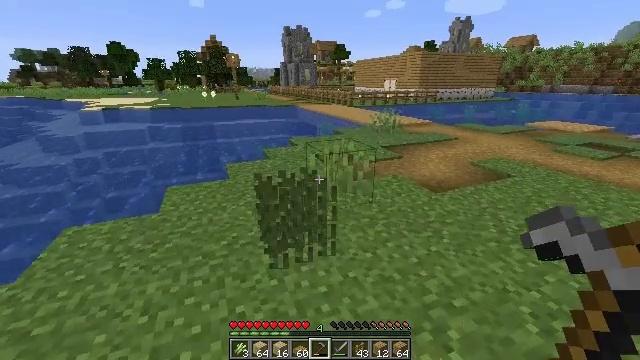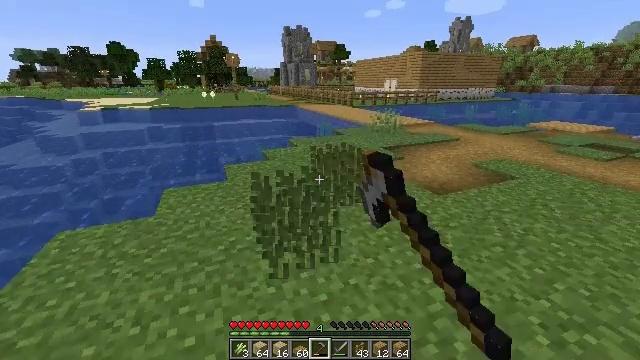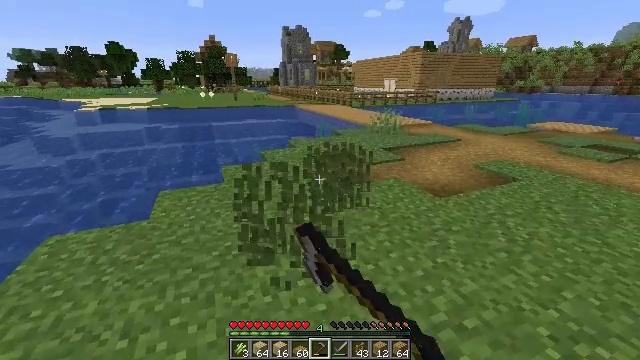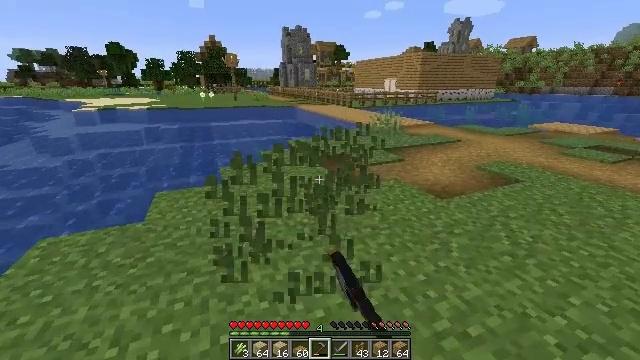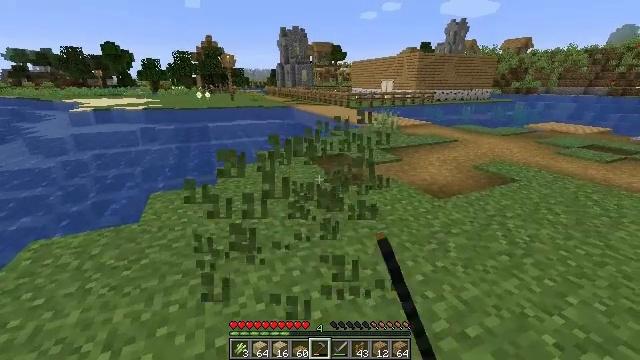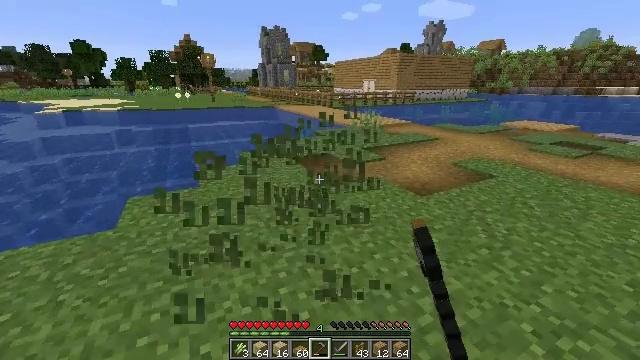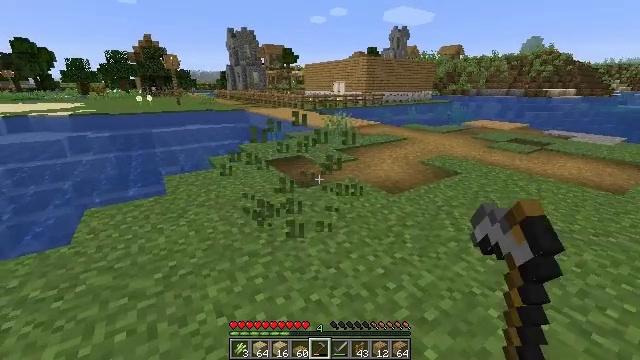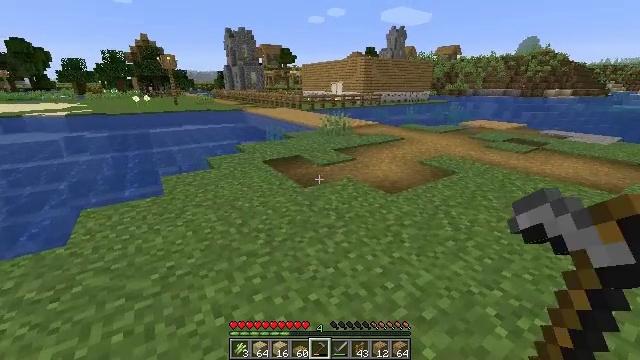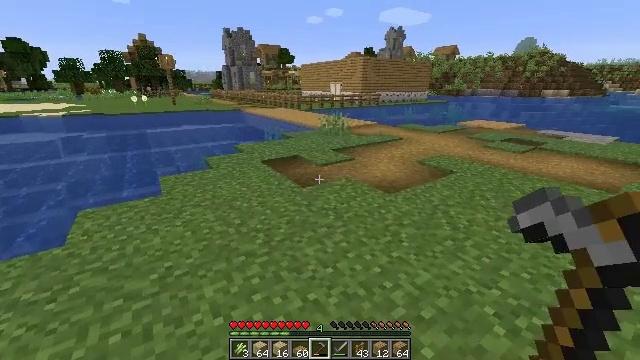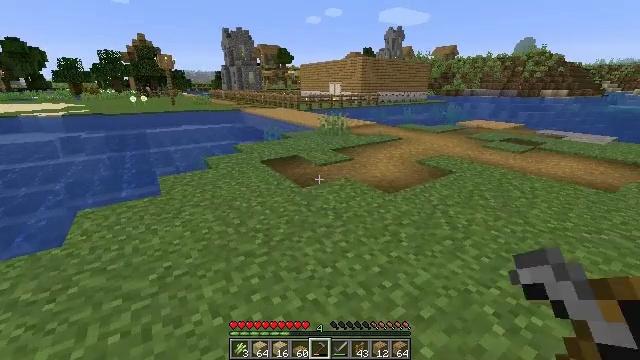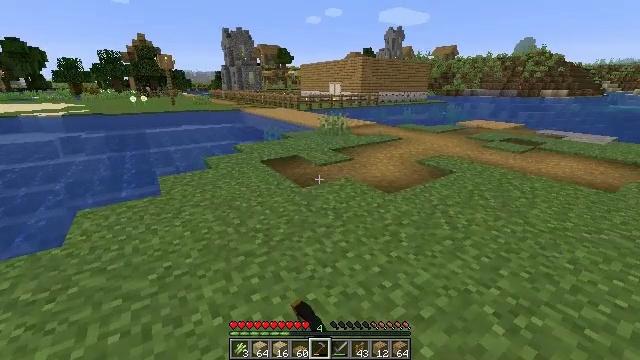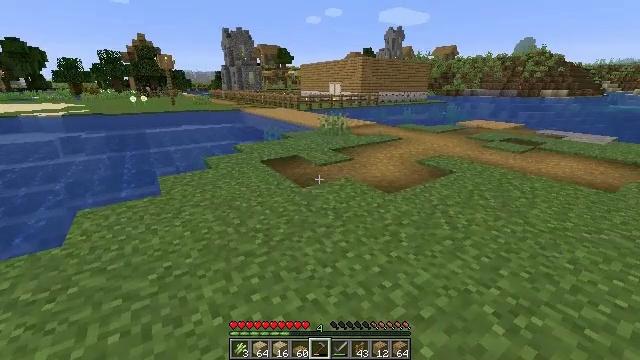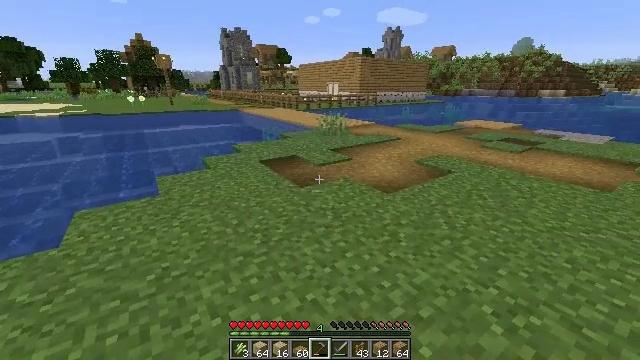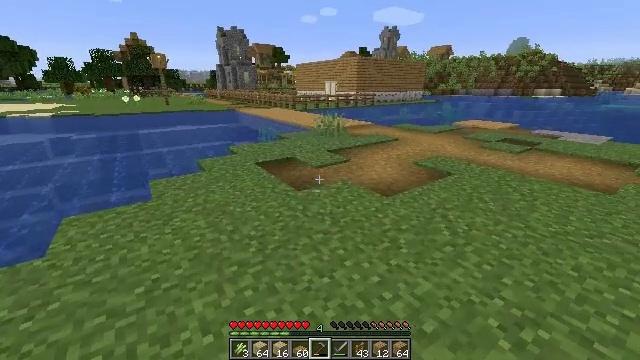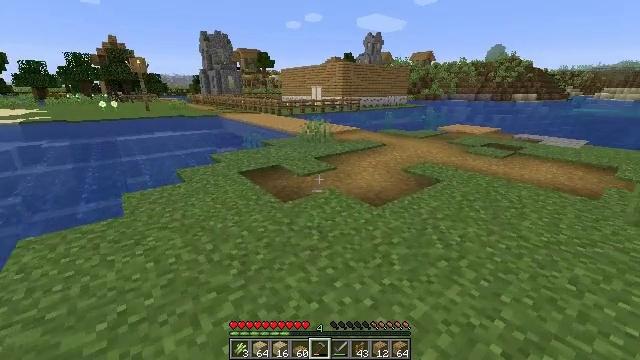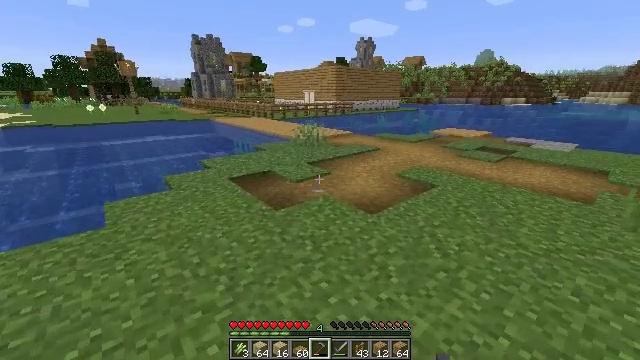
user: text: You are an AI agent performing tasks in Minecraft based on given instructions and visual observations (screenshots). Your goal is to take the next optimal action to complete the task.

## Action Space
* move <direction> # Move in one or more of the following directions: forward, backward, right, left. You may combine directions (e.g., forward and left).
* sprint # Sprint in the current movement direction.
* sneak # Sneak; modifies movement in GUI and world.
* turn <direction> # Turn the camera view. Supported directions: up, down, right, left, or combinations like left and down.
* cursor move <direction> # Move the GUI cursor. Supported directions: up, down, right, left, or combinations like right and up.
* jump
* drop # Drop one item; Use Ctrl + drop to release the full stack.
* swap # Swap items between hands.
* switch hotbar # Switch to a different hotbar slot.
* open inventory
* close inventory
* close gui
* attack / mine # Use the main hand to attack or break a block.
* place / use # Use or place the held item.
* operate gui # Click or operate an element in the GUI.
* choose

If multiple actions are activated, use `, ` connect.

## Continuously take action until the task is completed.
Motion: motion action
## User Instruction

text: Clear the ground by mining grass.
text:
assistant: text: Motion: attack / mine
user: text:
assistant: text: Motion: attack / mine
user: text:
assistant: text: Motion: no_op
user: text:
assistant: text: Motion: no_op
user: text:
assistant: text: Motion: turn right
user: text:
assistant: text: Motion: turn right
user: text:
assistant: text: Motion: no_op
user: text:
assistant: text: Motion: no_op
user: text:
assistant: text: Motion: attack / mine
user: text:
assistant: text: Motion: attack / mine
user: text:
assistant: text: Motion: no_op
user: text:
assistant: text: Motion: move forward
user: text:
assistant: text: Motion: move forward
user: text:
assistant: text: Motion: move forward, turn right and up
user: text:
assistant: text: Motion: move forward, turn right
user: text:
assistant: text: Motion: move forward
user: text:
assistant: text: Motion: move forward
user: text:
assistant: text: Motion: move forward
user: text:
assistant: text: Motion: move forward
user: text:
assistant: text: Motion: move forward
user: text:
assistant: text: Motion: move forward
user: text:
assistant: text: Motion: move forward
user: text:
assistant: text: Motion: move forward
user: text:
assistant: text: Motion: move forward
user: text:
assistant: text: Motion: move forward
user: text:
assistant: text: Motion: move forward
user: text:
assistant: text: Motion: move forward
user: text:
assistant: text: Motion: move forward
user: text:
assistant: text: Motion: move forward
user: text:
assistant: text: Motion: move forward